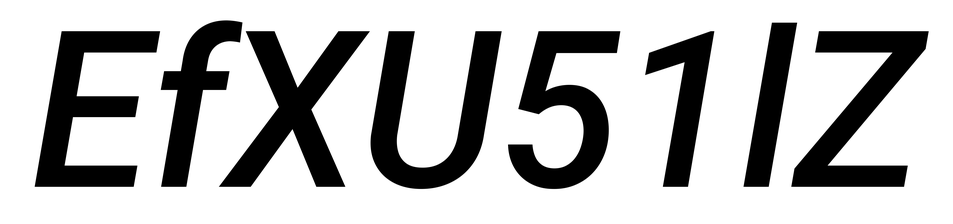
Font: Roboto-Italic_Medium_Italic